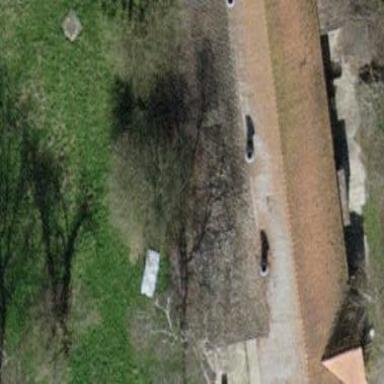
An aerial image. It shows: Farm auxiliary building with gabled roof.